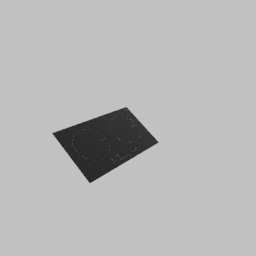
Label: appliances